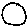
Label: circle